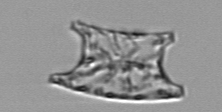
Label: Eucampia